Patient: sex M, age 35
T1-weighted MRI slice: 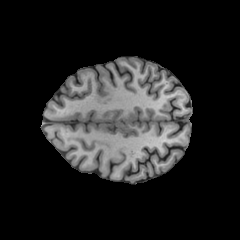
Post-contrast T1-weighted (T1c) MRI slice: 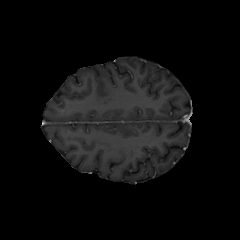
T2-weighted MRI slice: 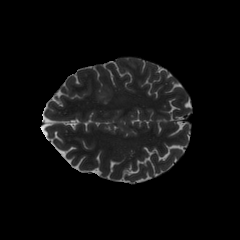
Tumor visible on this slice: yes
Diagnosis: Astrocytoma, IDH-mutant
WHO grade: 3